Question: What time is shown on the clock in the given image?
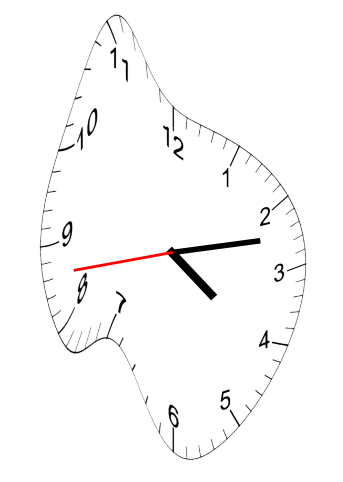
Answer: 04:12:43